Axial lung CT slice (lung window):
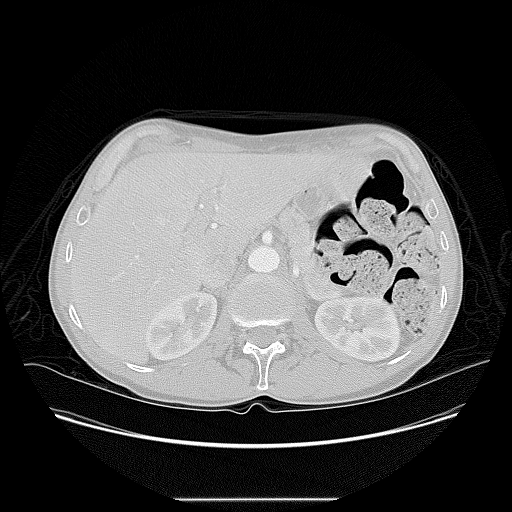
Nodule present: no